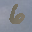
Label: 6